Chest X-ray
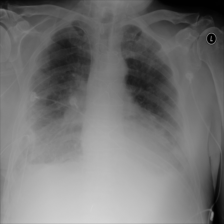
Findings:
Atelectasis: negative
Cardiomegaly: negative
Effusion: negative
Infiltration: negative
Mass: negative
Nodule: negative
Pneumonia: negative
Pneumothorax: negative
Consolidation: negative
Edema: negative
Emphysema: negative
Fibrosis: negative
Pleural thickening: negative
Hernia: negative